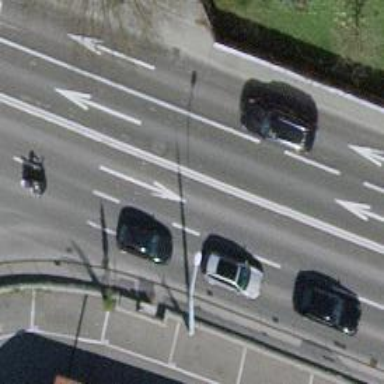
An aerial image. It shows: Primary highway with asphalt surface and trolley wires.